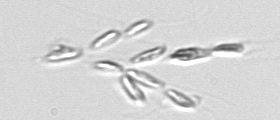
Label: Dinobryon